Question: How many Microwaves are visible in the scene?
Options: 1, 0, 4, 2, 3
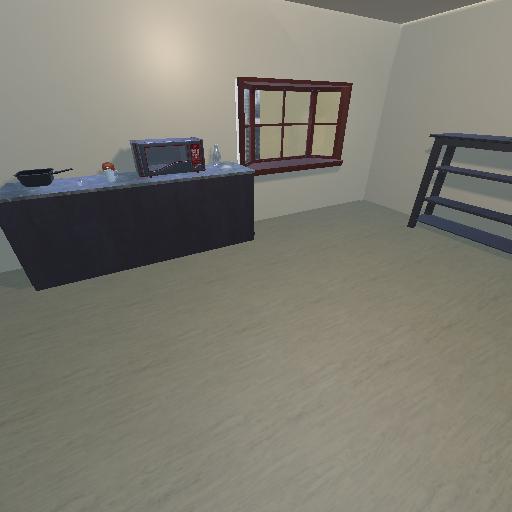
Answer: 1